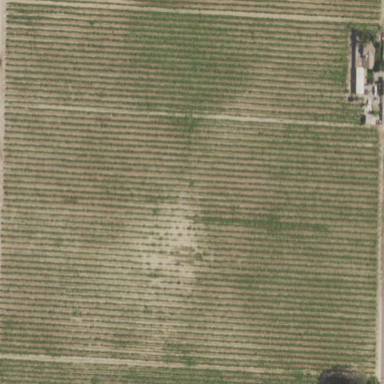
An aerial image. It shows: Vineyard.